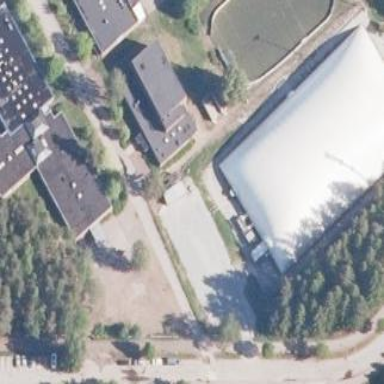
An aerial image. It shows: Air-supported building covering artificial turf soccer pitch.